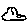
Label: cloud